Question: I am trying to draw a simple plot in python, but the x axis is being scaled automatically, I don't want any scaling.
This is my code:
'''
import matplotlib.pyplot as plt
import numpy as np
rank = range(2,6)
plt.plot(rank, [0.46,0.567,.347,.87])
plt.show()
'''
Here it is the plot:

I want to remove 2.5, 3.5, 4.5 from the x axis...
Thanks
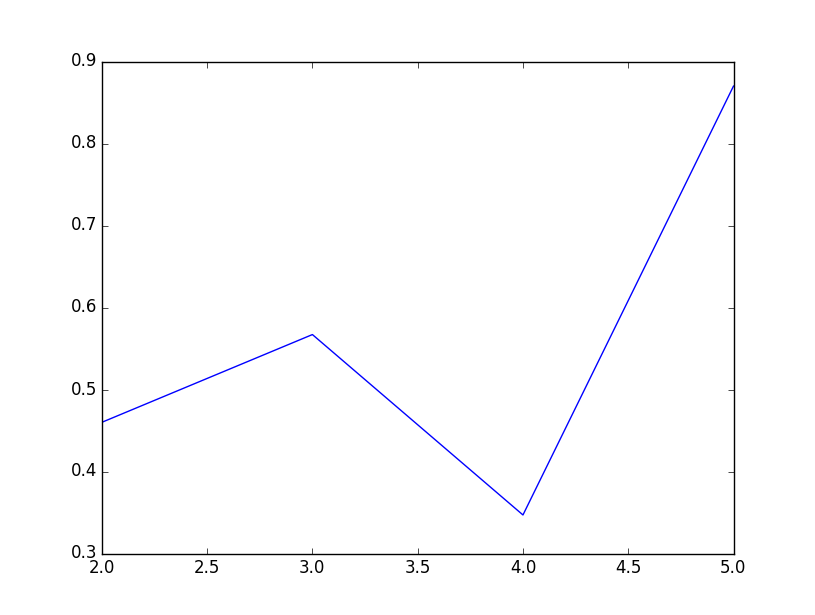
Answer: Just add
'''
plt.xticks(rank)
'''
With this you tell matplotlib which xticks you want to plot